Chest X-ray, PA view. Patient: 8 years old, sex M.
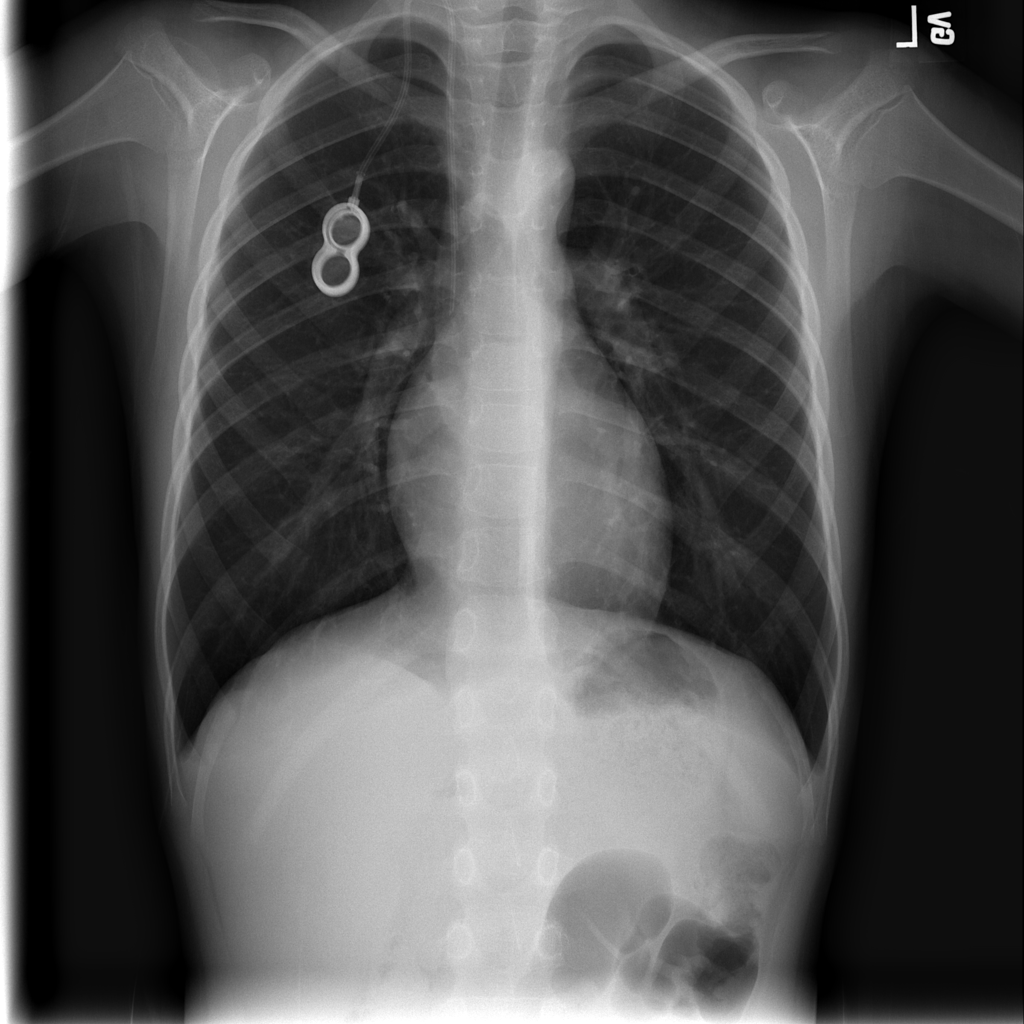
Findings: No Finding